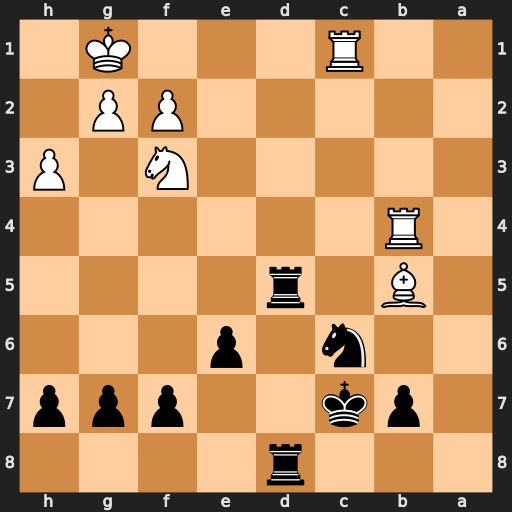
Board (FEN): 3r4/1pk2ppp/2n1p3/1B1r4/1R6/5N1P/5PP1/2R3K1
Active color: b
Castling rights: -
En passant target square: -
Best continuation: Rd1+ Kh2 Rxc1